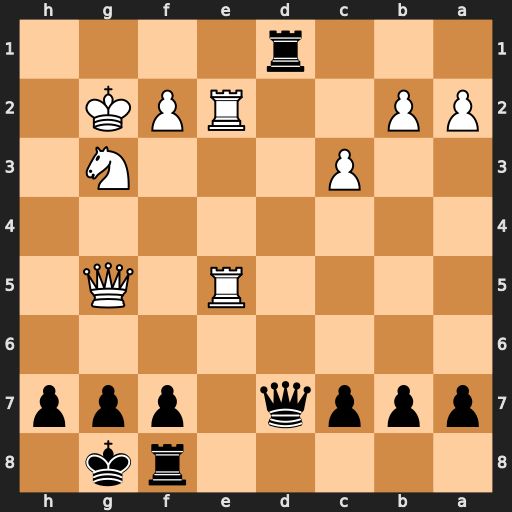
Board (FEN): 5rk1/pppq1ppp/8/4R1Q1/8/2P3N1/PP2RPK1/3r4
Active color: b
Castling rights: -
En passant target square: -
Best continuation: f6 Qf5 fxe5 Qxd7 Rxd7